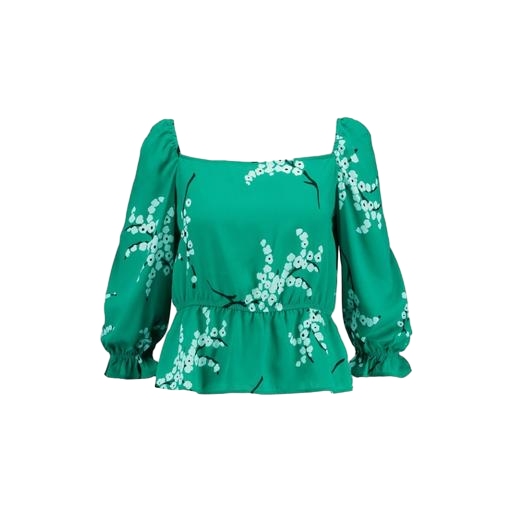
green ray floral-printed blouse, green floral-print gauze blouse, green three-quarter-sleeve top only macy, white background